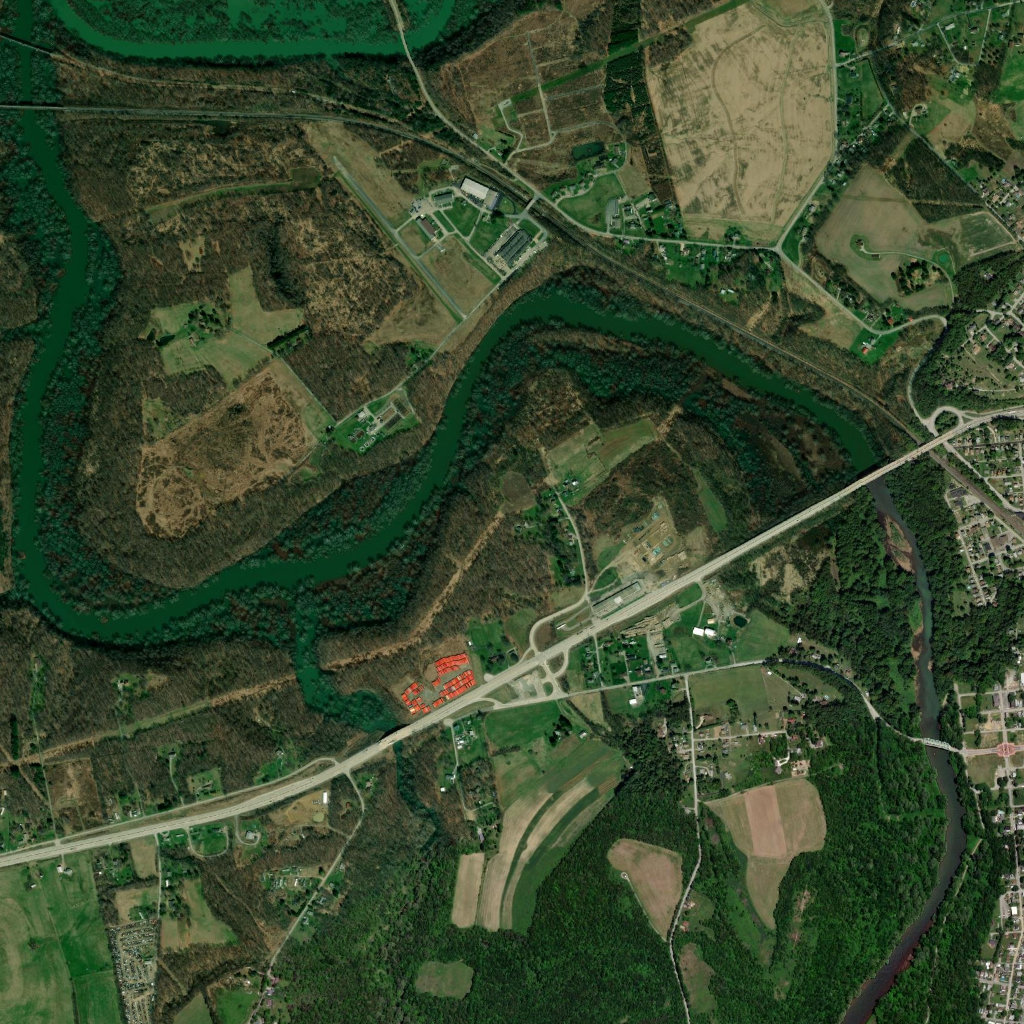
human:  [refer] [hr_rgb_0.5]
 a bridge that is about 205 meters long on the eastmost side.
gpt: <box>[[82, 44, 88, 48, 0]]</box>